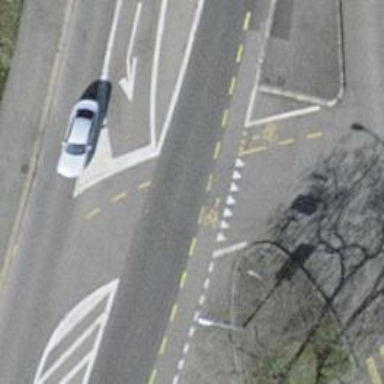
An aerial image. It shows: Secondary road with lane designated for cycling on the left side. The road surface is asphalt.